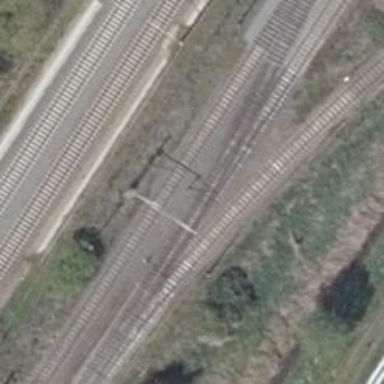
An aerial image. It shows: Railway spur service.